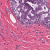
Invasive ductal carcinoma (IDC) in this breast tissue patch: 1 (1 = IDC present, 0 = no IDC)